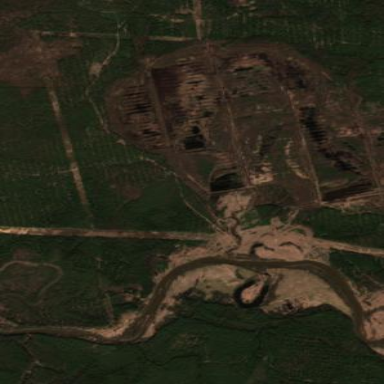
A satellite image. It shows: Peat cutting quarry.